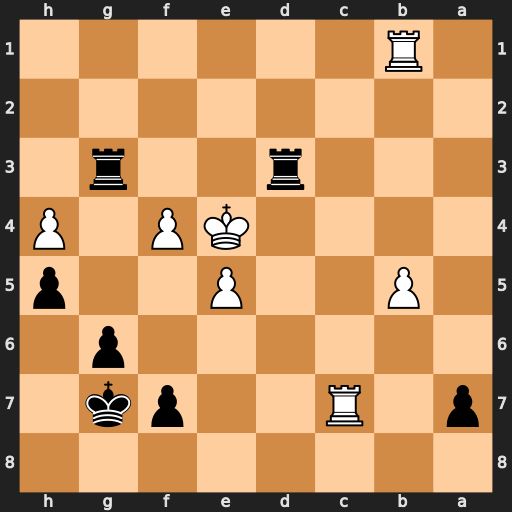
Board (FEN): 8/p1R2pk1/6p1/1P2P2p/4KP1P/3r2r1/8/1R6
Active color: b
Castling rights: -
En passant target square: -
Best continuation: Rge3#